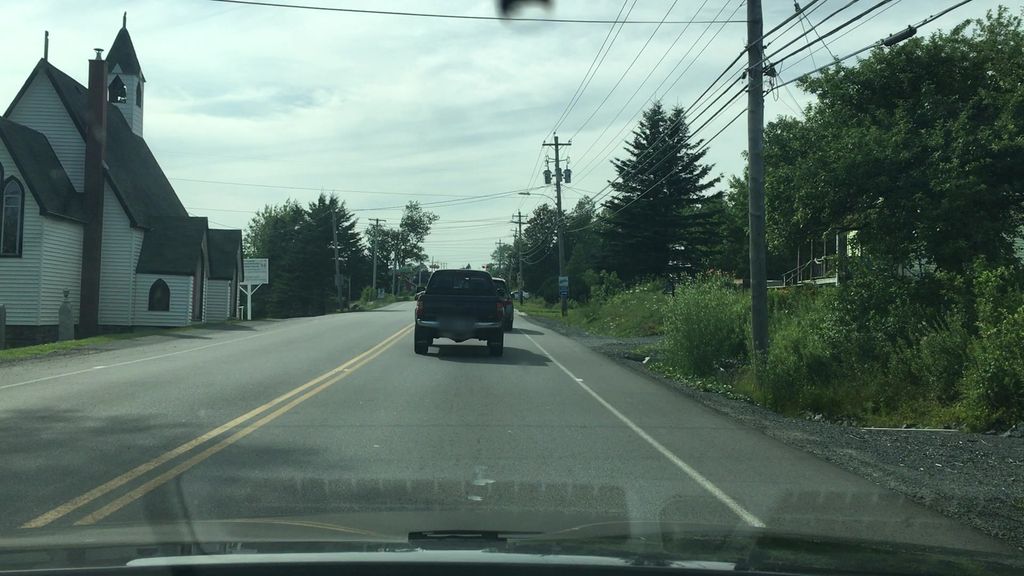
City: halifax